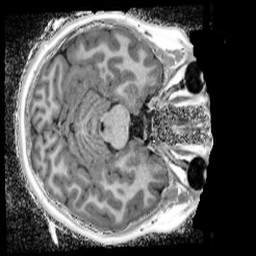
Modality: UNIT1_denoised
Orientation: axial
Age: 12
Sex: female
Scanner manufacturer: siemens
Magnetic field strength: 3 T
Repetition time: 4 s
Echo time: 0.00299 s